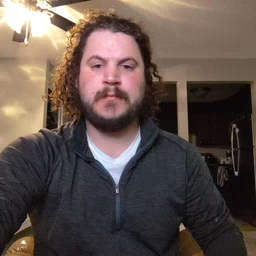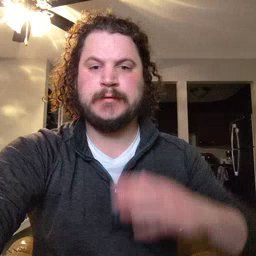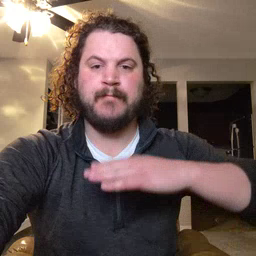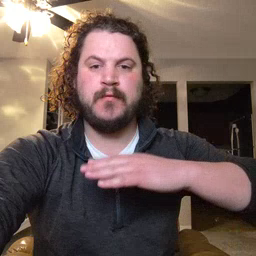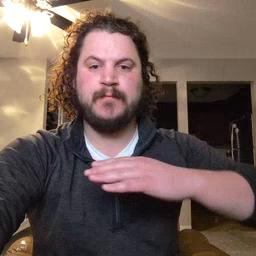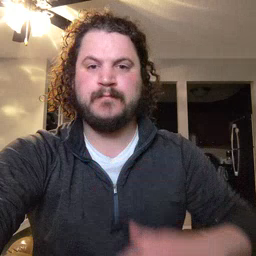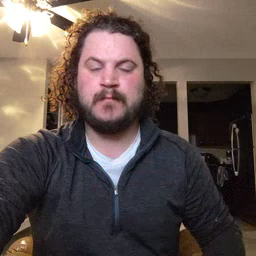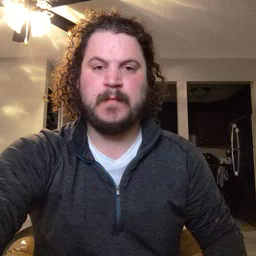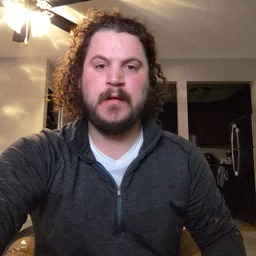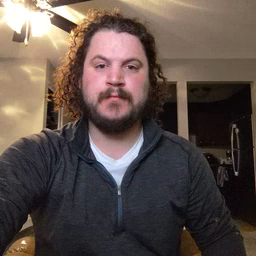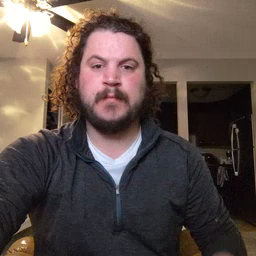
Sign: table